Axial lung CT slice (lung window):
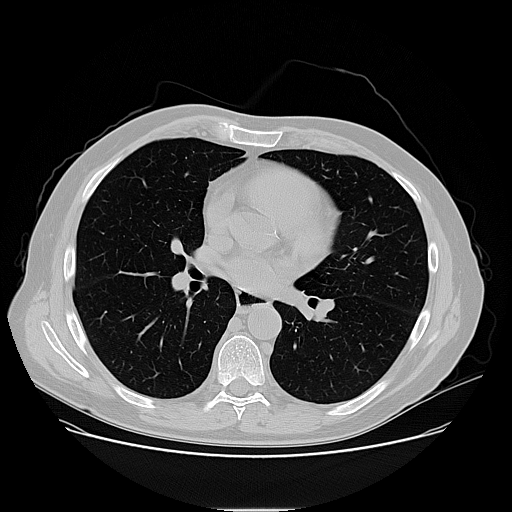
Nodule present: no